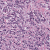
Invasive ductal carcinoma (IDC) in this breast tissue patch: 1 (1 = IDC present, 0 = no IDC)